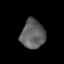
Tissue: skin
Cell type: Epithelial cells
Senescence score: 0.2814
Nuclear area (px): 682
Mean DAPI intensity: 95.412